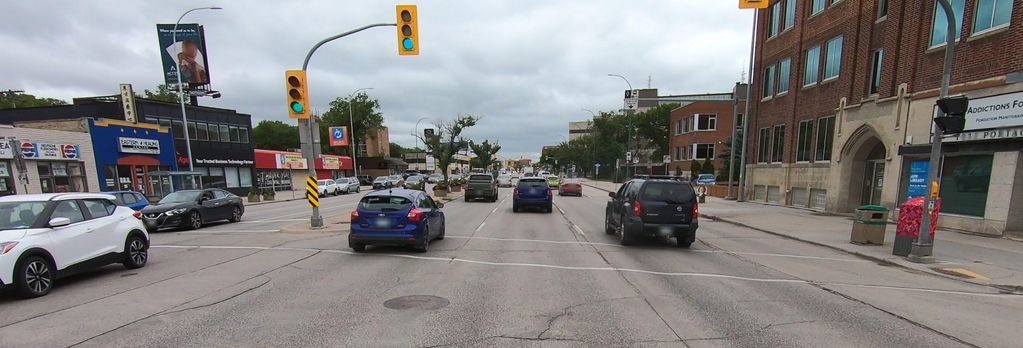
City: winnipeg